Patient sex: F
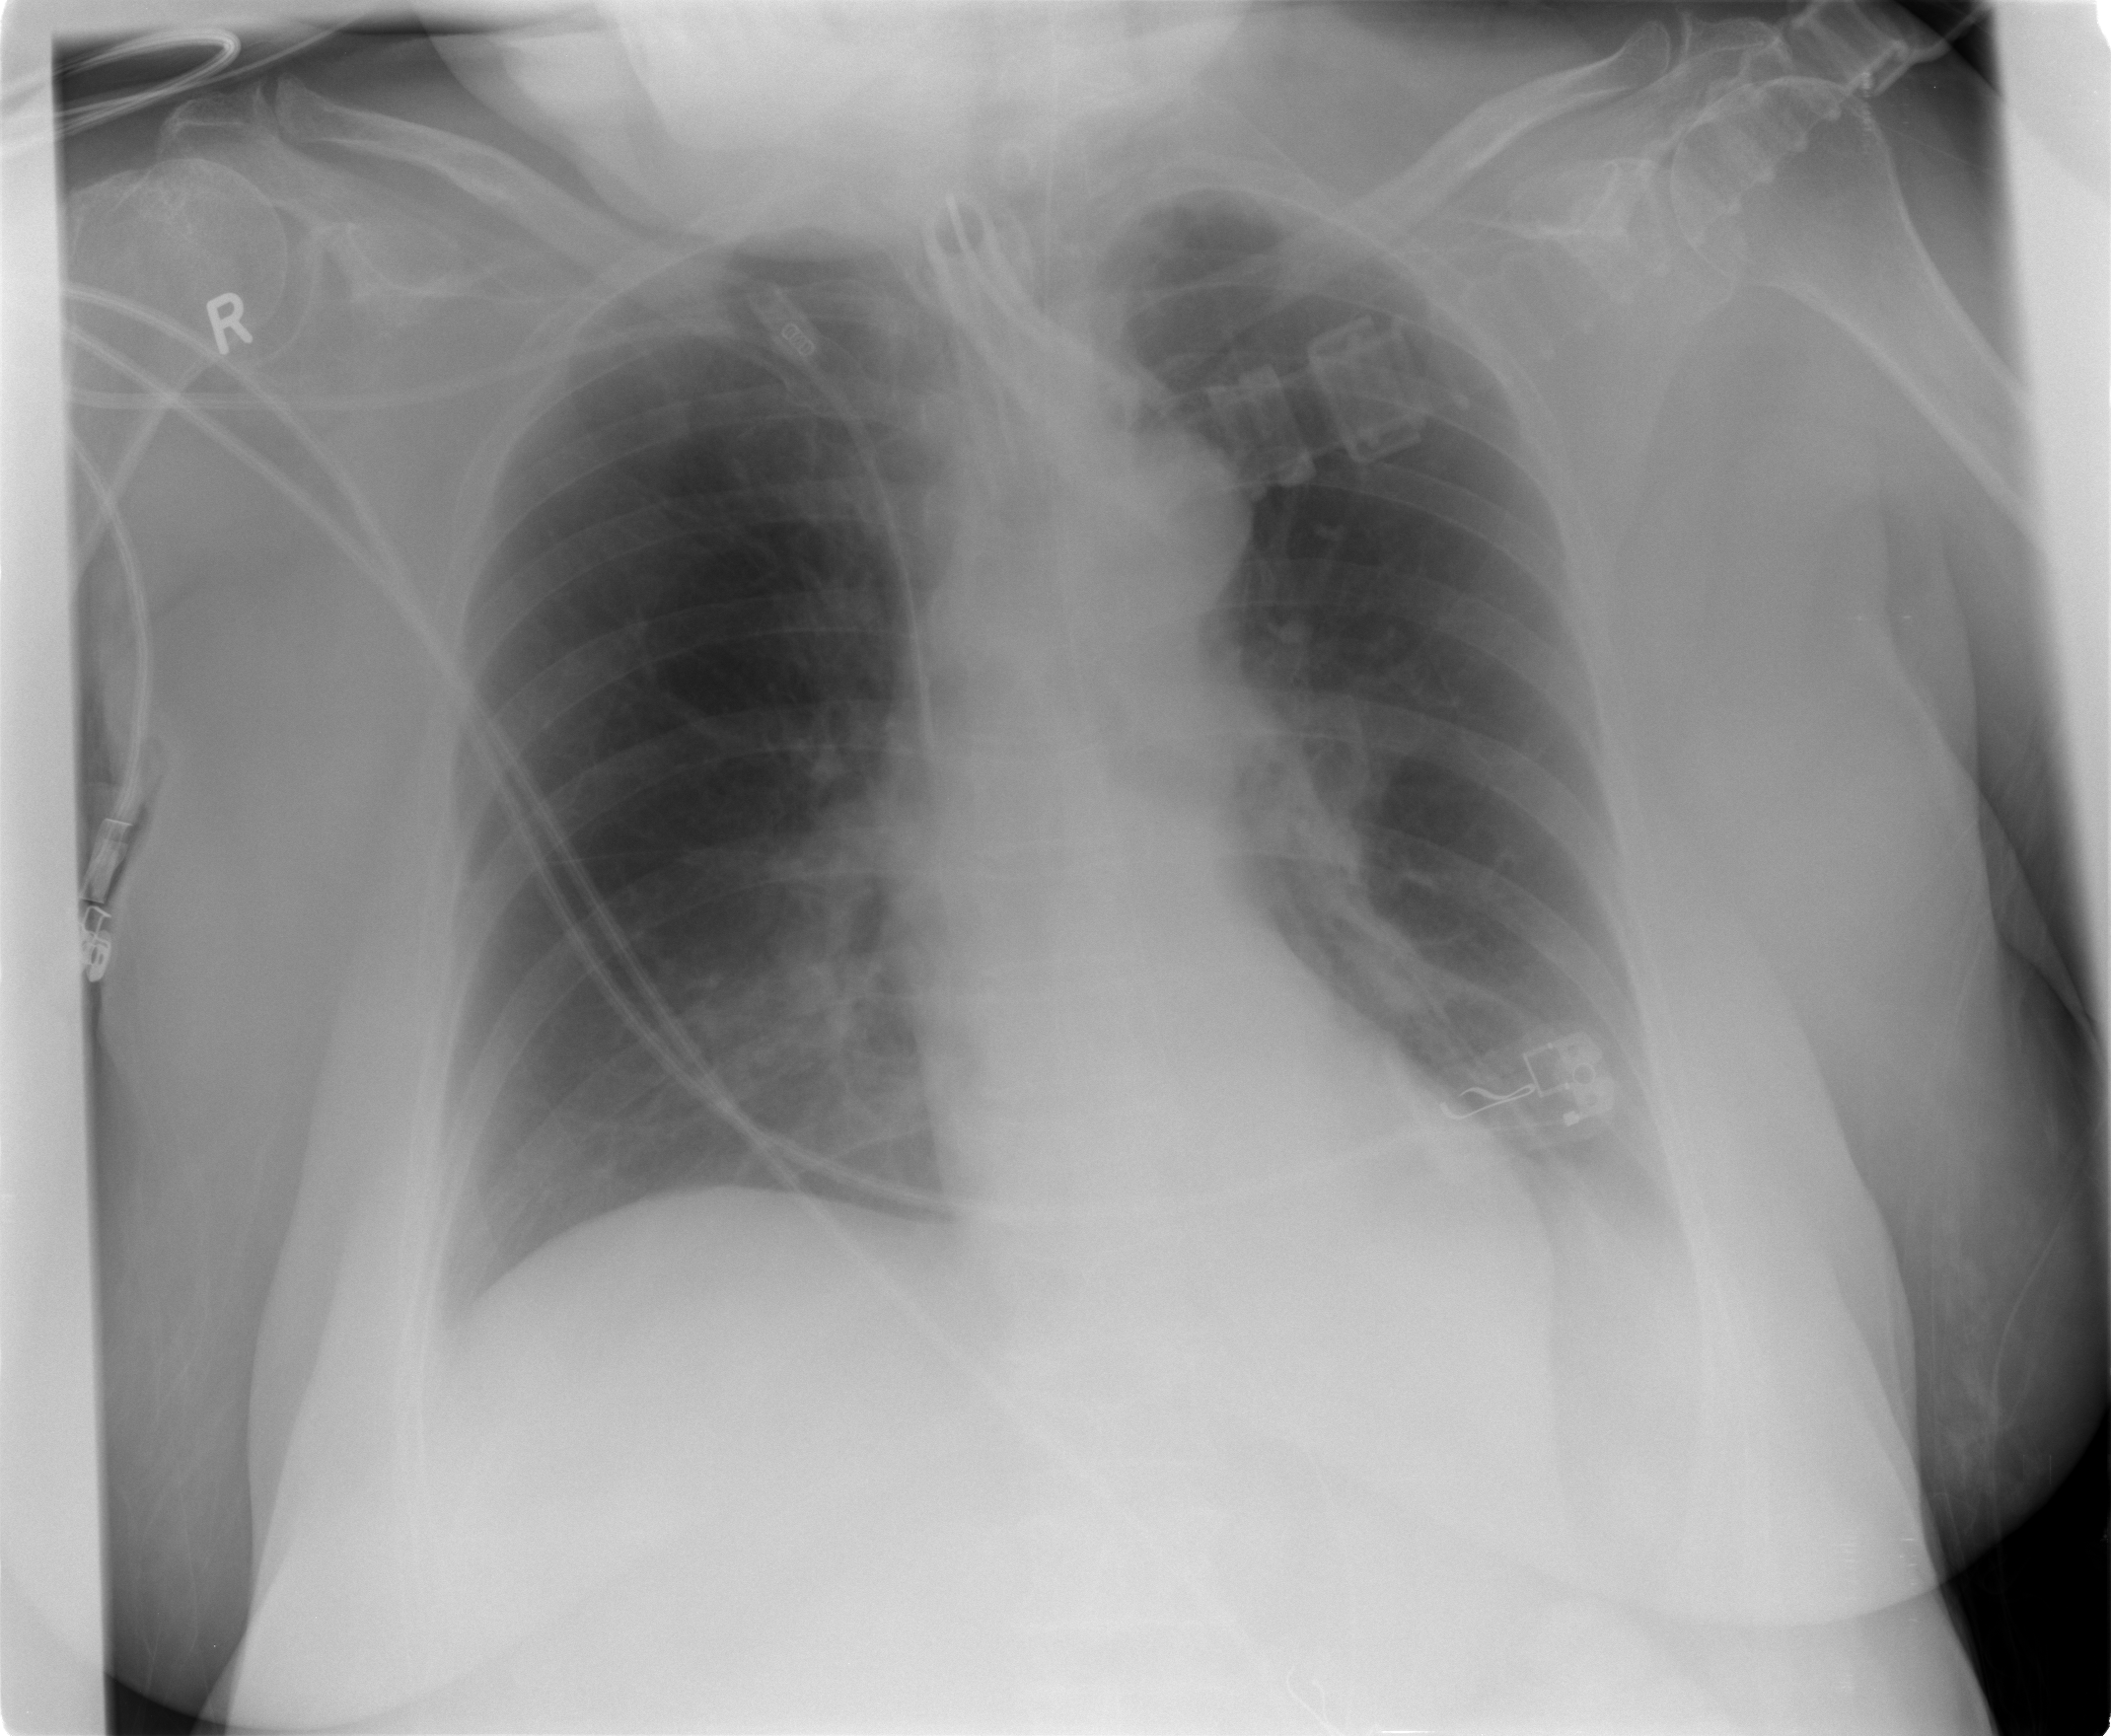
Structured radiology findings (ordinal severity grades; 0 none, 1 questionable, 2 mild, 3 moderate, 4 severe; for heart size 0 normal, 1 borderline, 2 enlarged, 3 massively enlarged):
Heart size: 1
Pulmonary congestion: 2
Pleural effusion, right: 2
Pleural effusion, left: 1
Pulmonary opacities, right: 0
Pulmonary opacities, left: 0
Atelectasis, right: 2
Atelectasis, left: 2